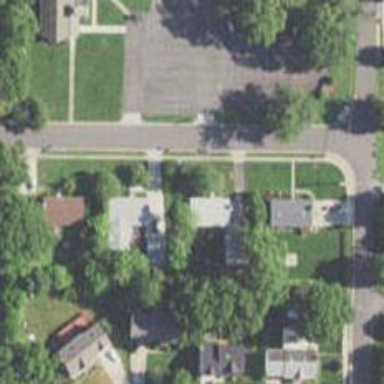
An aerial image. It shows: Residential road with asphalt surface. There is sidewalk on the left side.